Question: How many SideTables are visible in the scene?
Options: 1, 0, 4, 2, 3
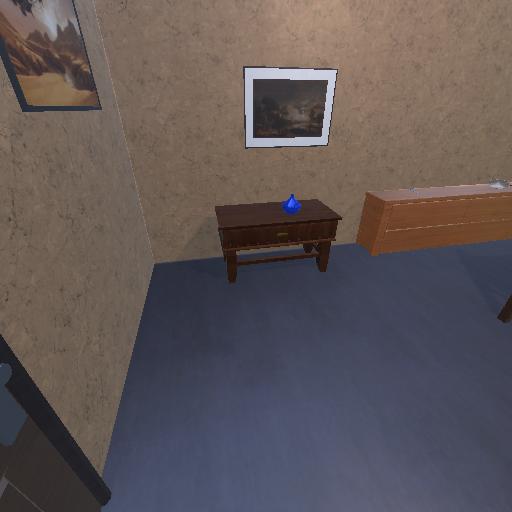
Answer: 1